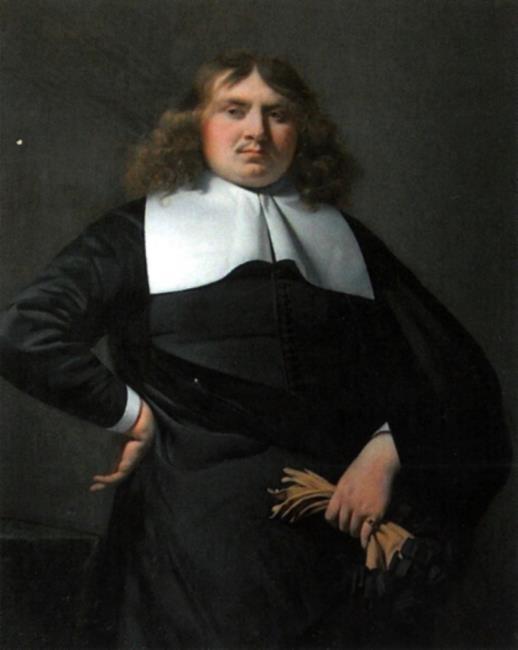
Title: Portrait of an unknown man
Artist: Caesar van Everdingen
Earliest date: 1664
Latest date: 1664
Genre: painting
Iconography: Gloves
Keywords: man's portrait, three-quarter length, head to the right, body facing right, standing (position), facing front, hand on side, glove/gloves in hand, long hair (men's hairstyle), jabot, mantle